Field crop: maize
Growth stage: 2
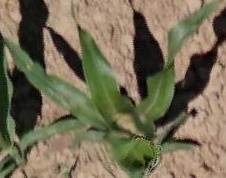
Species: maize